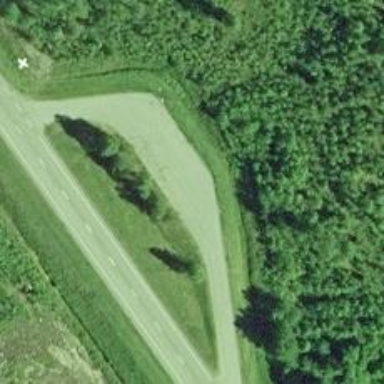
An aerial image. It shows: Rest area along the road.